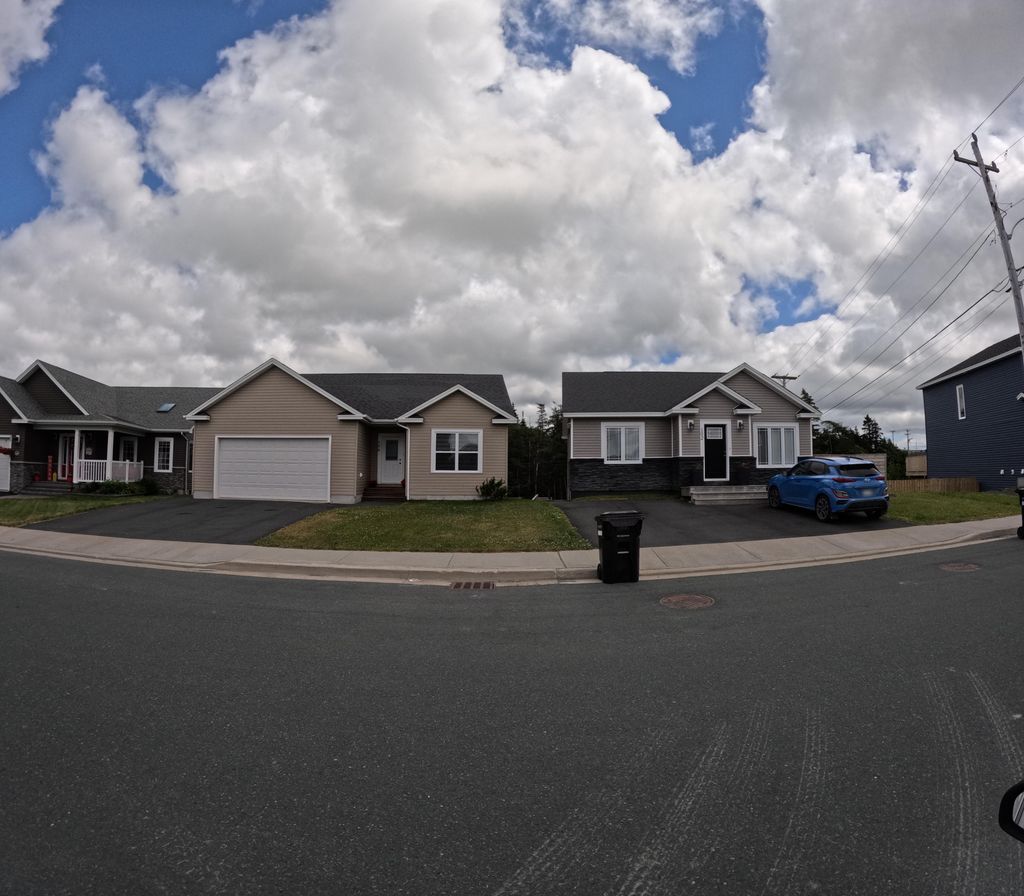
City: st_johns